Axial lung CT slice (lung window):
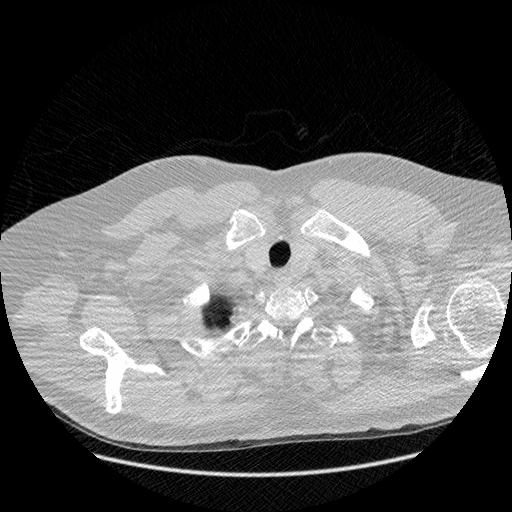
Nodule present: no